Question: I am working with the phonegap camera plugin.
I was wondering if there's an option or a way to have the "choose from camera or photoalbum" dialog pop over appear instead of strictly just the photo album or camera option that's currently available.
'''
navigator.camera.getPicture(gotPic, onFail, {
quality: 10,
destinationType: navigator.camera.DestinationType.DATA_URL,
sourceType: navigator.camera.PictureSourceType.PHOTOLIBRARY,
encodingType: Camera.EncodingType.JPEG,
targetWidth: 300
});
'''

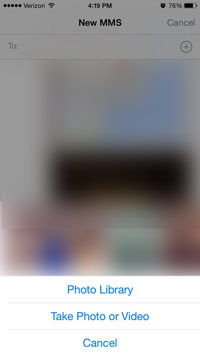
Answer: try this from documentation
html
'''
<button onclick="capturePhoto();">Capture Photo</button> <br>
<button onclick="getPhoto();">From Photo Library</button>
'''
js
'''
pictureSource=navigator.camera.PictureSourceType;
destinationType=navigator.camera.DestinationType;
function capturePhoto() {
navigator.camera.getPicture(onPhotoDataSuccess, onFail, { quality: 50,
destinationType: destinationType.DATA_URL });
}
function getPhoto() {
// Retrieve image file location from specified source
navigator.camera.getPicture(onPhotoURISuccess, onFail, { quality: 50,
destinationType: destinationType.FILE_URI,
sourceType: pictureSource.PHOTOLIBRARY});
}
'''
now you can use these buttons on a dialog or popup to provide user with two different options
P>S : dont forget to give success and fail callback functions